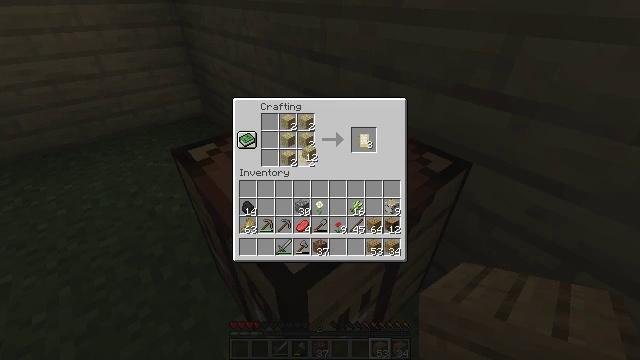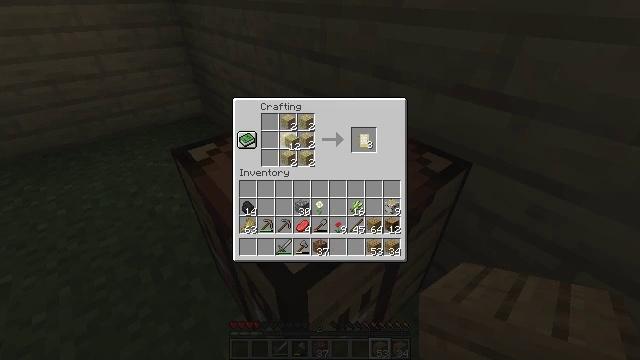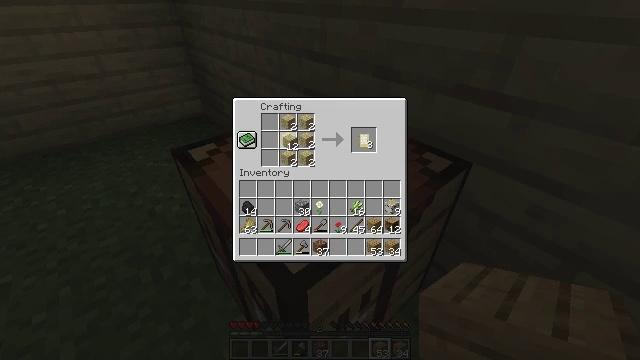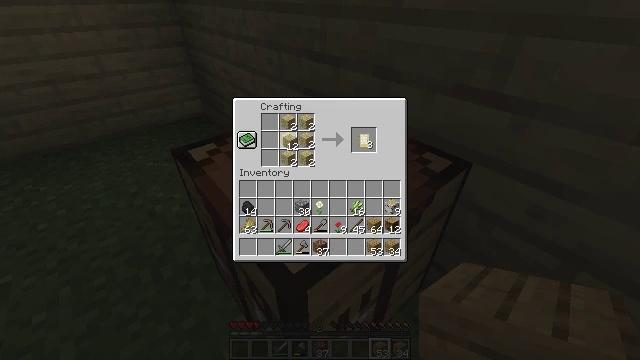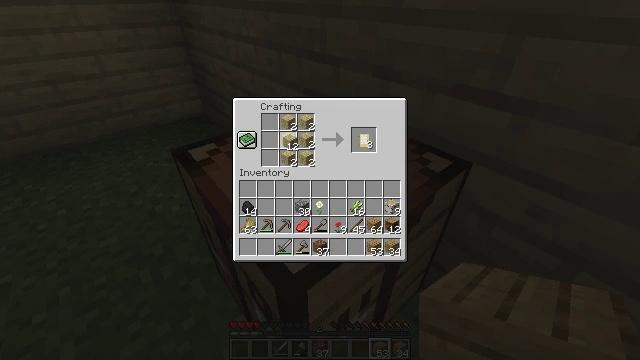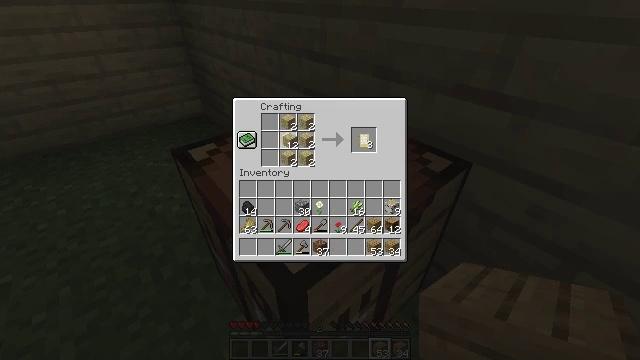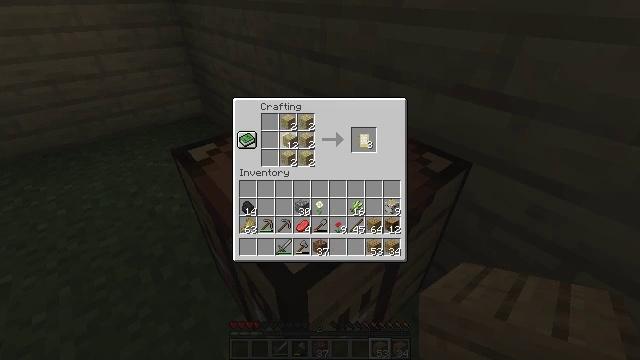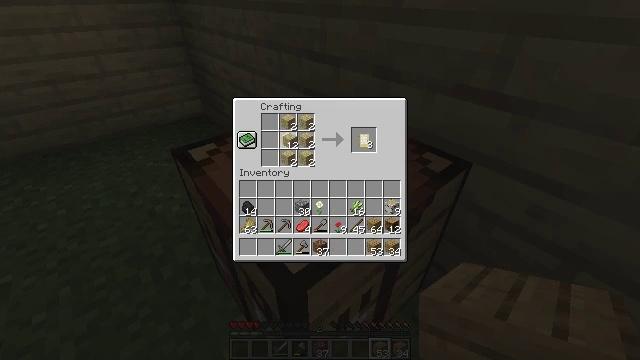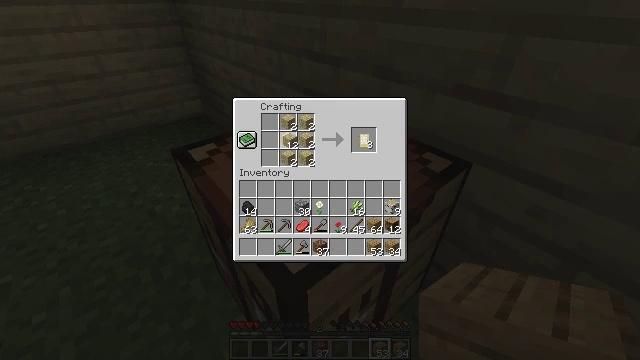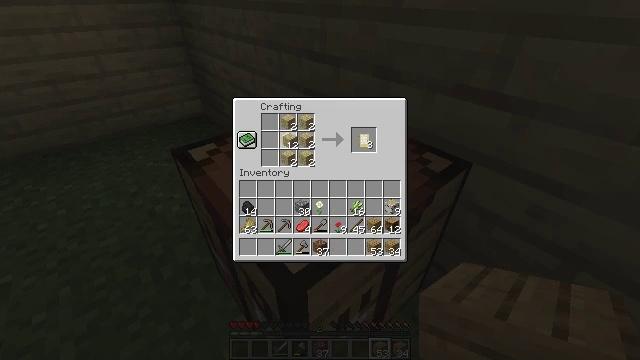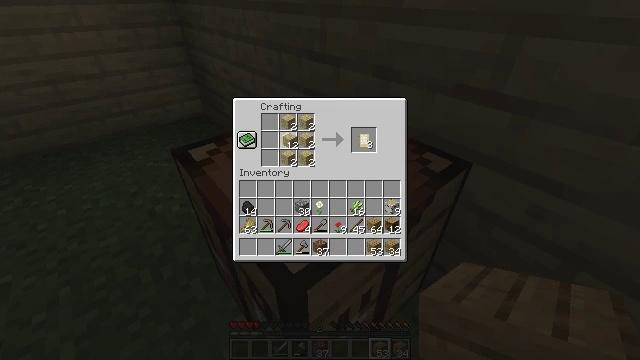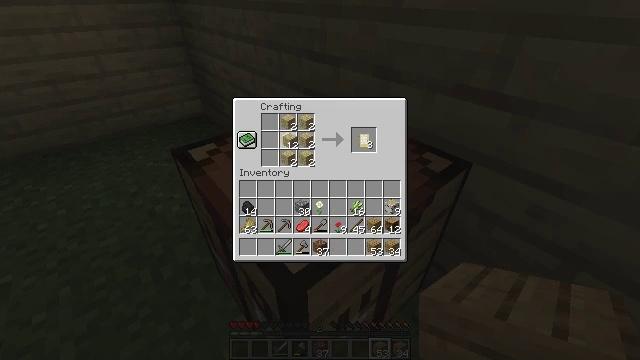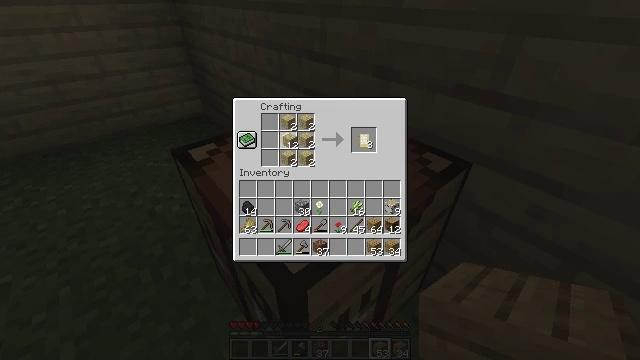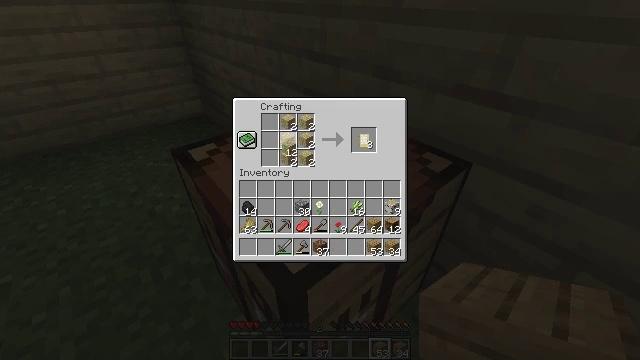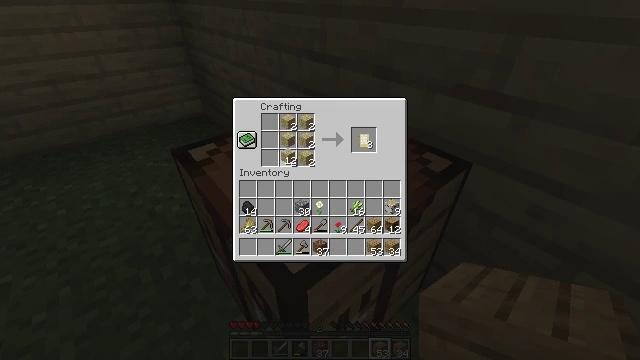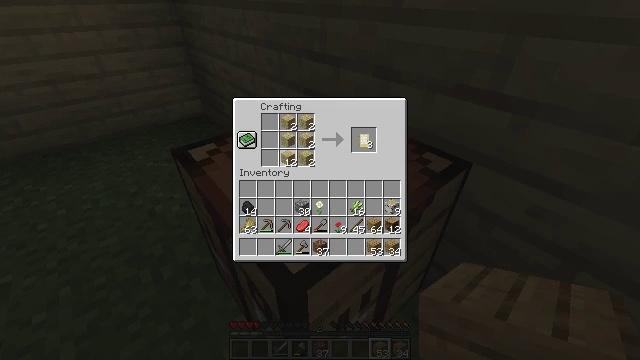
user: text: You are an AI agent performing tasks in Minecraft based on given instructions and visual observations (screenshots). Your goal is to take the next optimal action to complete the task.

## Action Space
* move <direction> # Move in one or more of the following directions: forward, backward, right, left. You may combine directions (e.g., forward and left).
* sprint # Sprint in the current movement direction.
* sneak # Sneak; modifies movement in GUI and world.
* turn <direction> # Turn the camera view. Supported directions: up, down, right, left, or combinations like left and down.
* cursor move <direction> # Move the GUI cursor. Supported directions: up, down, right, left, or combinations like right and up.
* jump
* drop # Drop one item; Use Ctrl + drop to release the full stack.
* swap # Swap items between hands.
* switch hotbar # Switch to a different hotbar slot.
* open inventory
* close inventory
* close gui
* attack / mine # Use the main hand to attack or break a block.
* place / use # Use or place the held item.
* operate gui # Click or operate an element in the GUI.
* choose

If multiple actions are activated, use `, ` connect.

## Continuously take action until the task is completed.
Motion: motion action
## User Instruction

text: Use birch planks to craft a birch door.
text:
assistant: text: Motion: cursor move left and up
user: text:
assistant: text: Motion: no_op
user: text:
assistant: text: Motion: no_op
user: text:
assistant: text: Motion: no_op
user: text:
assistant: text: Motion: no_op
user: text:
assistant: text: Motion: no_op
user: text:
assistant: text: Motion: no_op
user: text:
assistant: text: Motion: no_op
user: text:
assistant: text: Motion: no_op
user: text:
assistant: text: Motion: no_op
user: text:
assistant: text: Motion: no_op
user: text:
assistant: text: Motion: no_op
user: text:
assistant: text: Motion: no_op
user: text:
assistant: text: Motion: cursor move down
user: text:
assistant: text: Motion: cursor move down
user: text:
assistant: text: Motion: no_op
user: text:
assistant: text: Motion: no_op
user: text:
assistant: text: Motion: no_op
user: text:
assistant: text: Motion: no_op
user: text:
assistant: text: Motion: no_op
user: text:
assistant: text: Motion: no_op
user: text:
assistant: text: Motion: no_op
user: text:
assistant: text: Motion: no_op
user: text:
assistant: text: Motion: no_op
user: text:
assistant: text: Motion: no_op
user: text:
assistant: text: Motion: no_op
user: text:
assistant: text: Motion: no_op
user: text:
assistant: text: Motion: no_op
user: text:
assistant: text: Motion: no_op
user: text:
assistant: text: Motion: no_op